Question: So I'am trying to add Php code to the database it works when I insert it in the database. But when I go to the browser the Php code I added was commented

code:
'''
$insert =
'</div>
<br><br><br>
<div class="posts-container">
<img src="'.$img.'" class="profpic"/>
<div class="editB-cont">
<img src="img/editB.png" class="editB"/>
</div>
<h1>'.$sender.'</h1>
<hr class="solid">
<p class="post-text-container">'.$post.'</p>
<br><br>
<img src="'."attatch/".$newfilename.'" class="attach"/>
<br><br>
<form action="post-comment" method="post">
<input type="hidden" name="parent-id" value="<?= echo $postId; ?>">
<input type="text" name="comment-text" placeholder="Comment...">
<input type="submit" value="Post" name="submit">
</form>
<br>
<div class="coments">
<?= include("get-comment.php"); ?>
</div><br>
</div><br><br>
';
$sql = "INSERT INTO posts (sender, post, sender_id, image_attach, sender_img) VALUES ('$sender', '$insert', $id, 'attatch/$newfilename', '$img')";
if (mysqli_query($conn, $sql)) {
header("Location: view-profile?id=$id");
} else {
echo "Error: " . $sql . "<br>" . mysqli_error($conn);
}
}
'''
Is there any way to fix this?
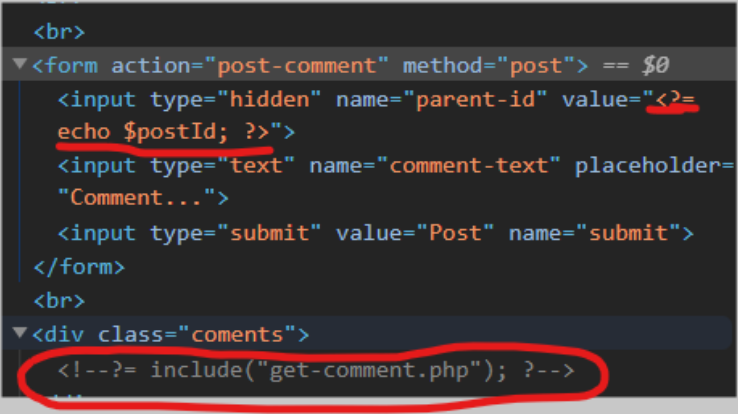
Answer: Like Dharman said, $insert should be divided, so assign your include to a variable and then create $insert like so:
'first part until div class=comments' . $includeVariable . 'second part';
Regarding the sql injection, just google php prepared statements, or check this w3schools article <URL>
in get_comment.php
'''
$comment = 'just a test';
return $comment;
'''
then
'''
$includeVariable = include('get_comment.php');
$insert = 'first part' . $includeVariable . 'second part';
'''
You could try using eval() to display $insert or that commented part of it, HOWEVER as php manual states:
> Caution The eval() language construct is very dangerous because it allows execution of arbitrary PHP code. Its use thus is discouraged. If you have carefully verified that there is no other option than to use this construct, pay special attention not to pass any user provided data into it without properly validating it beforehand.
This leads to another issue, probably the most important one: storing blocks of code like that in a database is a sign of a seriously bad design, you should think how to avoid it and rewrite you code rather than try to make it work
Your PDO is wrong, in $link->prepare() number of database columns you insert into and number of inserted values must be the same, for example, I insert two values into two columns:
'''
INSERT INTO user(name, age) VALUES (:name, :age)
'''
which is same as
'''
INSERT INTO user(name, age) VALUES (?, ?)
'''
then you bind parameters
'''
$statement->bind_param('si', $name, $age)
'''
where 'si' are parameters types: (s)tring and (i)nteger, check <URL> for details
then assing values to you variables
'''
$name = 'John';
$age = 44;
'''
finally execute
'''
$statement->execute();
'''